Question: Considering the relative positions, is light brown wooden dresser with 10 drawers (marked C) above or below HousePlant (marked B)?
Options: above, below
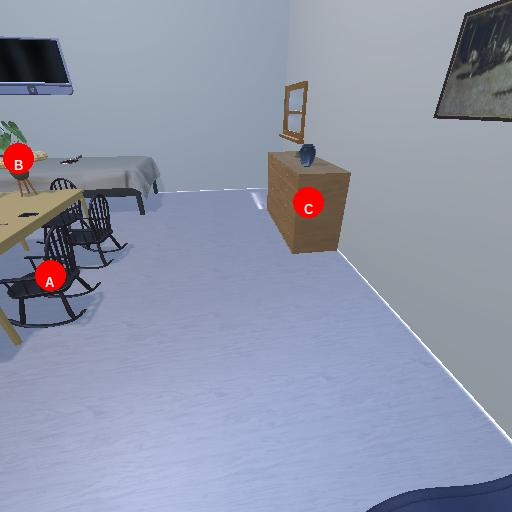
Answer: above